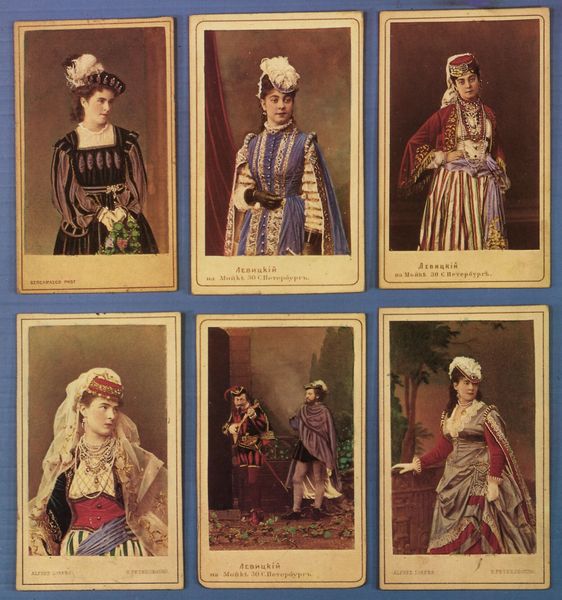
Titel: Opernsänger die am Großen Theater von St. Petersburg auftraten
Künstler: Russischer Photograph
Schlagwörter: baum, blau, feder, gemälde, kopf, schatten, umhang, frauen, grün, blumen, braun, damen, elegant, frau, handschuhe, hintergrund, hut, hüte, kleid, kleider, kopfbedeckungen, männer, nase, schmuck, schwarz, szene, weiss, gürtel, rot, schleier, beige, mode, alt, jung, mütze, blicke, bluse, gesicht, kleidung, pelz, rahmen, stehen, trauer, portrait, vorhang, baumstamm, erde, natur, gewand, gold, haare, interieur, kostüm, mantel, stoff, tücher, schärpe, kopfbedeckung, schrift, bilder, fotos, fassade, zwei, mieder, röcke, laufen, kette, lila, vergilbt, rand, karten, draussen, gestreift, streifen, foto, spiel, hängen, linie, porträts, schnitt, text, buchstaben, beschriftung, koloriert, fräulein, portraits, jagd, tracht, karte, zigeunerin, oberteil, kopftücher, bleich, kostüme, trachten, korsett, garderobe, porträits, sechs, textil, kopfschmuck, bildunterschrift, eleganz, roben, bauchbinde, studio, katalog, aufnahmen, damenmode, postkarten, album, königinnen, halsketten, beschäftigung, hobby, damenriege, faltenr, farbfotos, sammelbilder, seche, speil, zigarettenbild, üschen